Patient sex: M
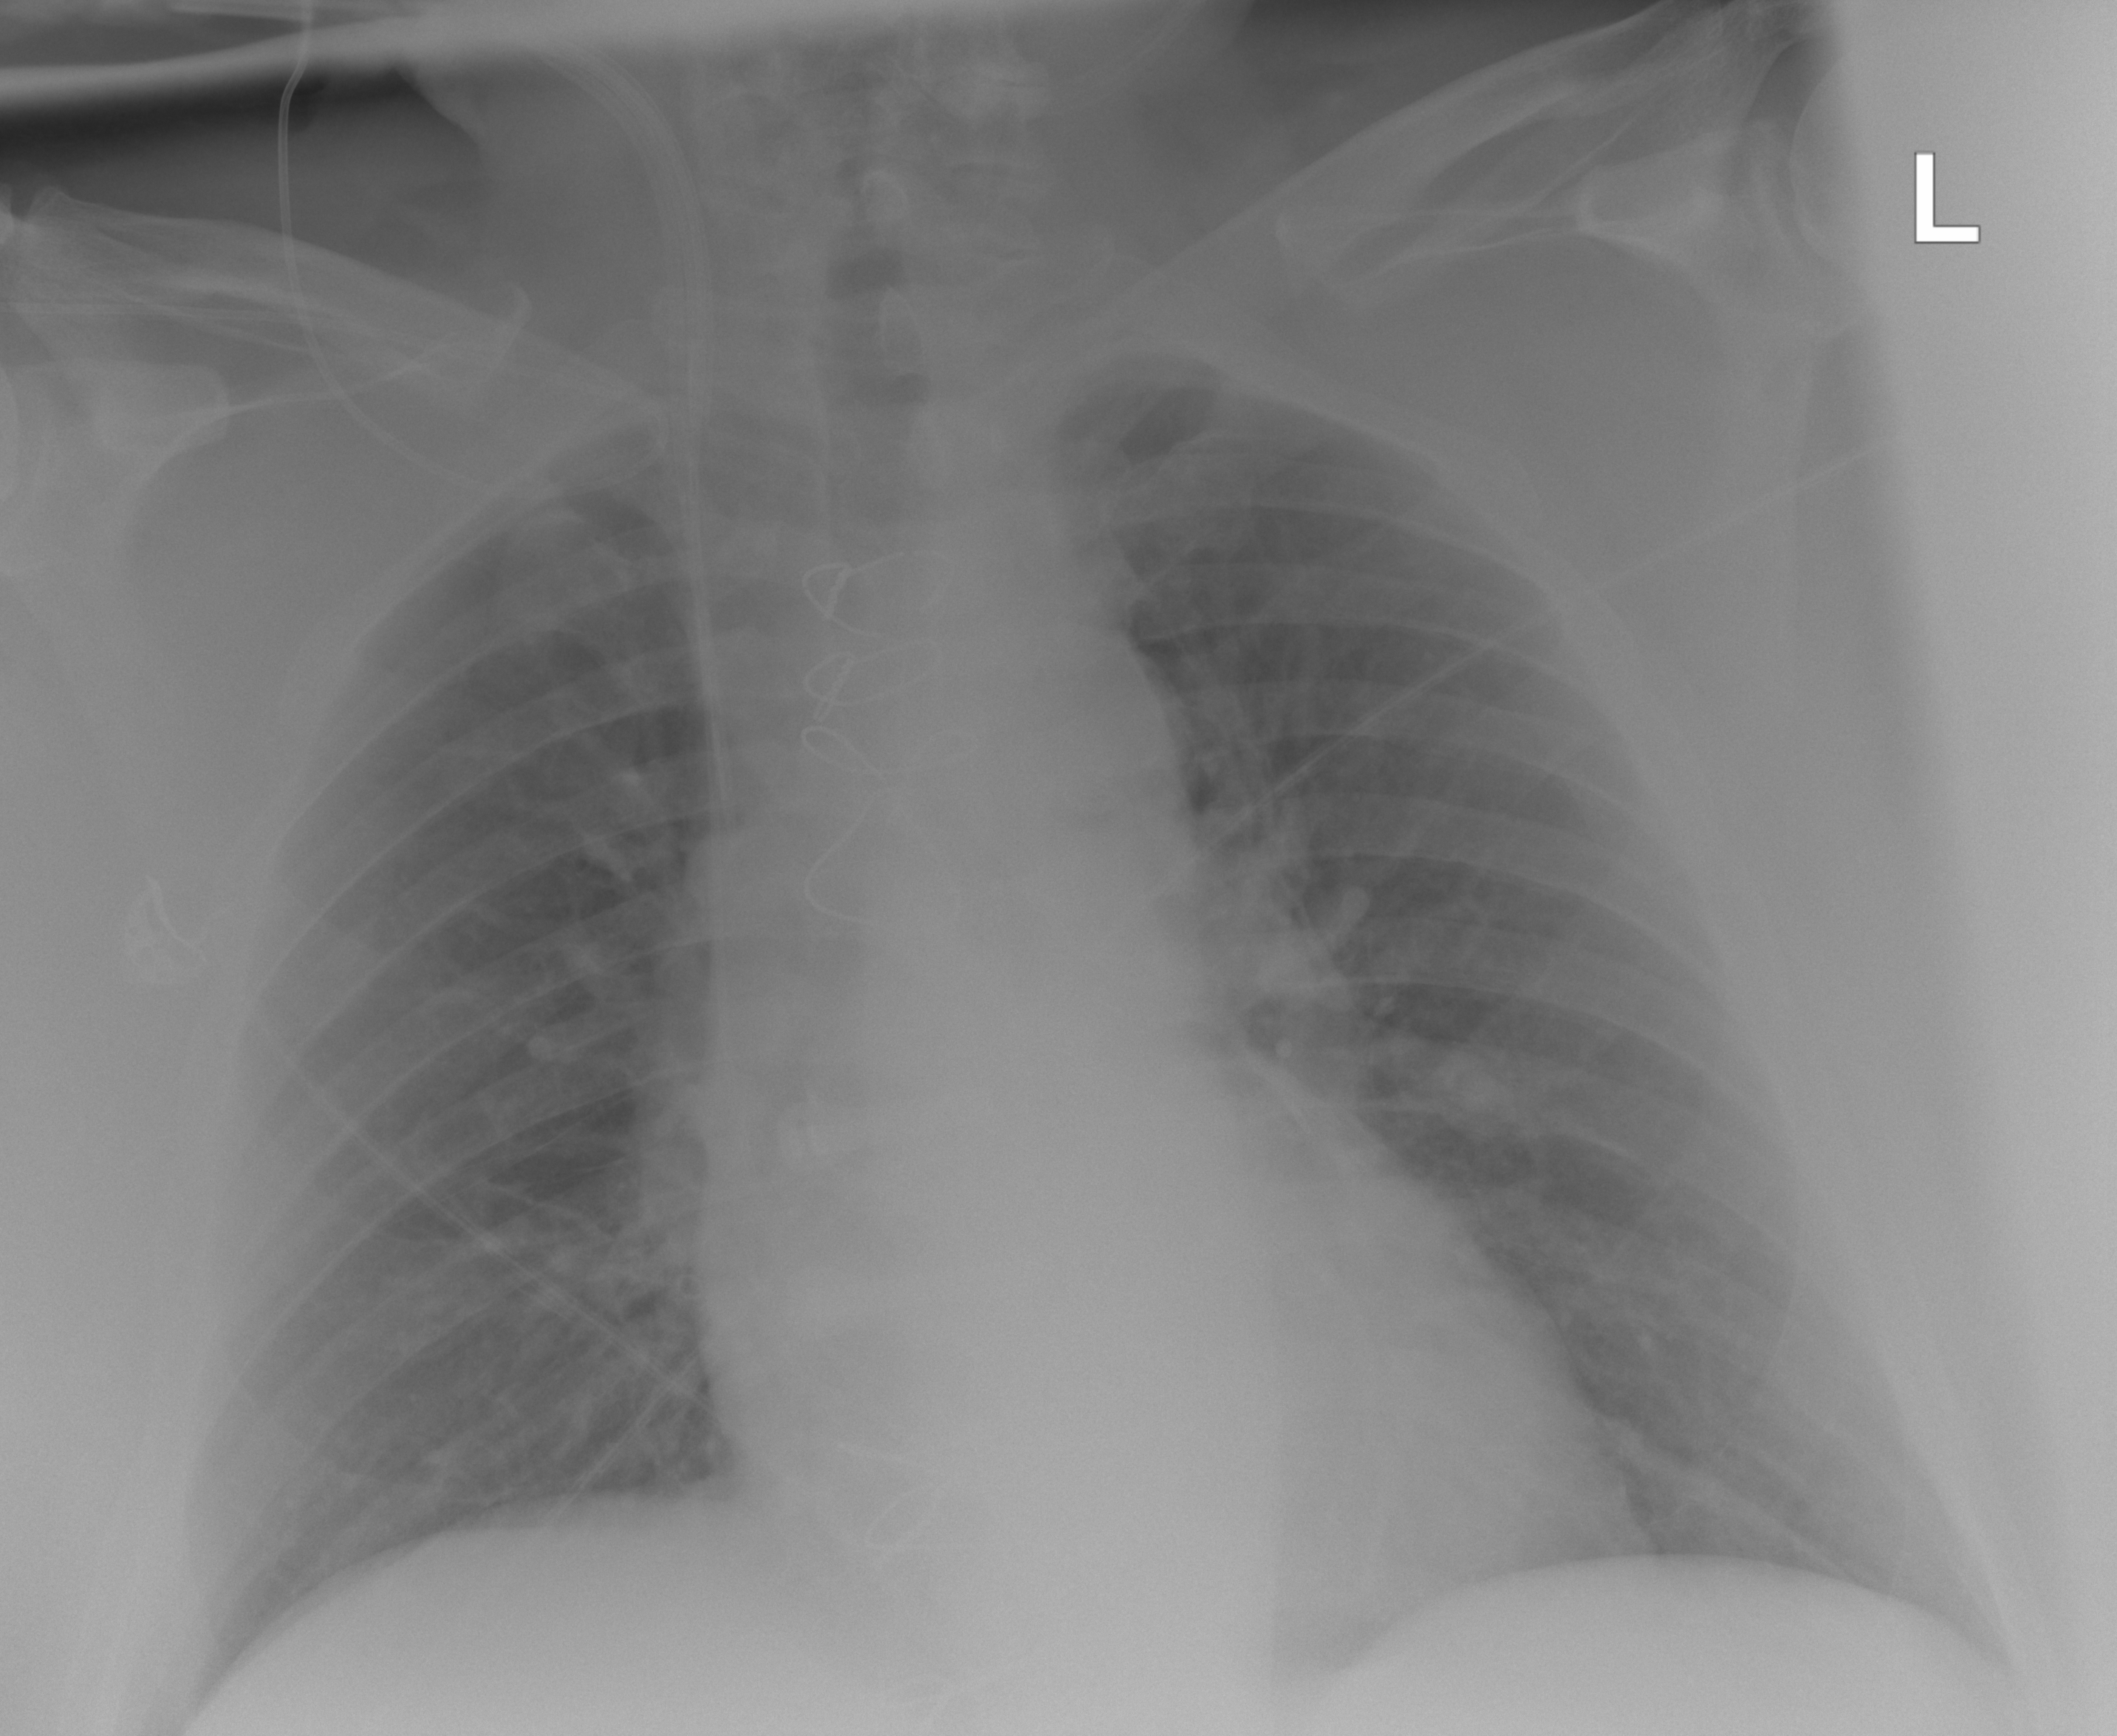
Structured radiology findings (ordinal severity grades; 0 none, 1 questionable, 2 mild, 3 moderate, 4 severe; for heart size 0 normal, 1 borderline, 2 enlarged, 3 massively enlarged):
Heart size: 0
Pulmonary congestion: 0
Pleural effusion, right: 0
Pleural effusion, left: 0
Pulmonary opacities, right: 0
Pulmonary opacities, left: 0
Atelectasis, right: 2
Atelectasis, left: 2